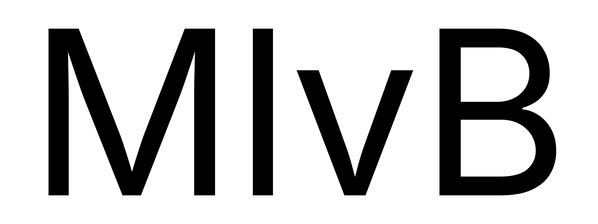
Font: Inter_Regular